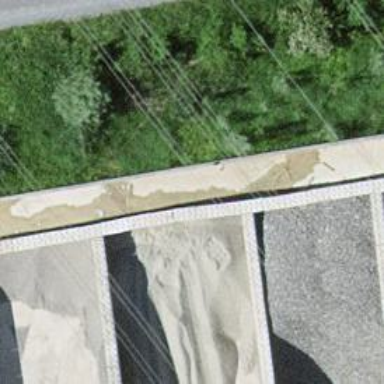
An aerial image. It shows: Wall barrier.